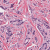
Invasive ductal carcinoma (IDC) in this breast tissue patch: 1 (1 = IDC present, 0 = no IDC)